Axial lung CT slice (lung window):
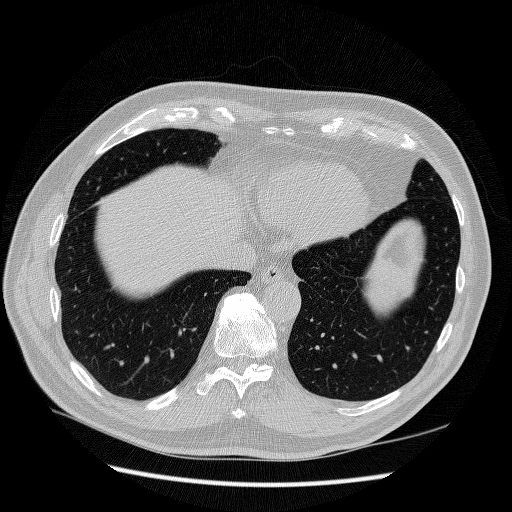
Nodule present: no